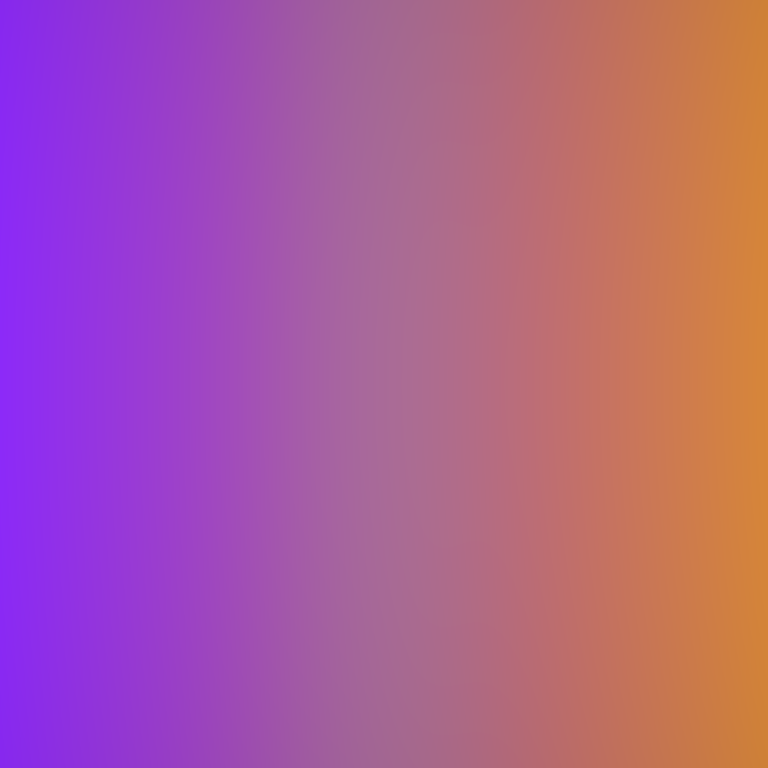
Abstract light effect, smooth gradient from violet to orange, serene atmosphere, soft blend, no room, no furniture, no objects.